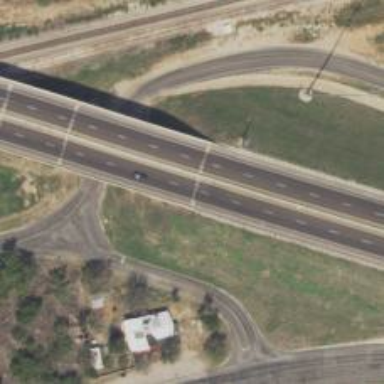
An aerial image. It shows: Motorway bridge.